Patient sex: M
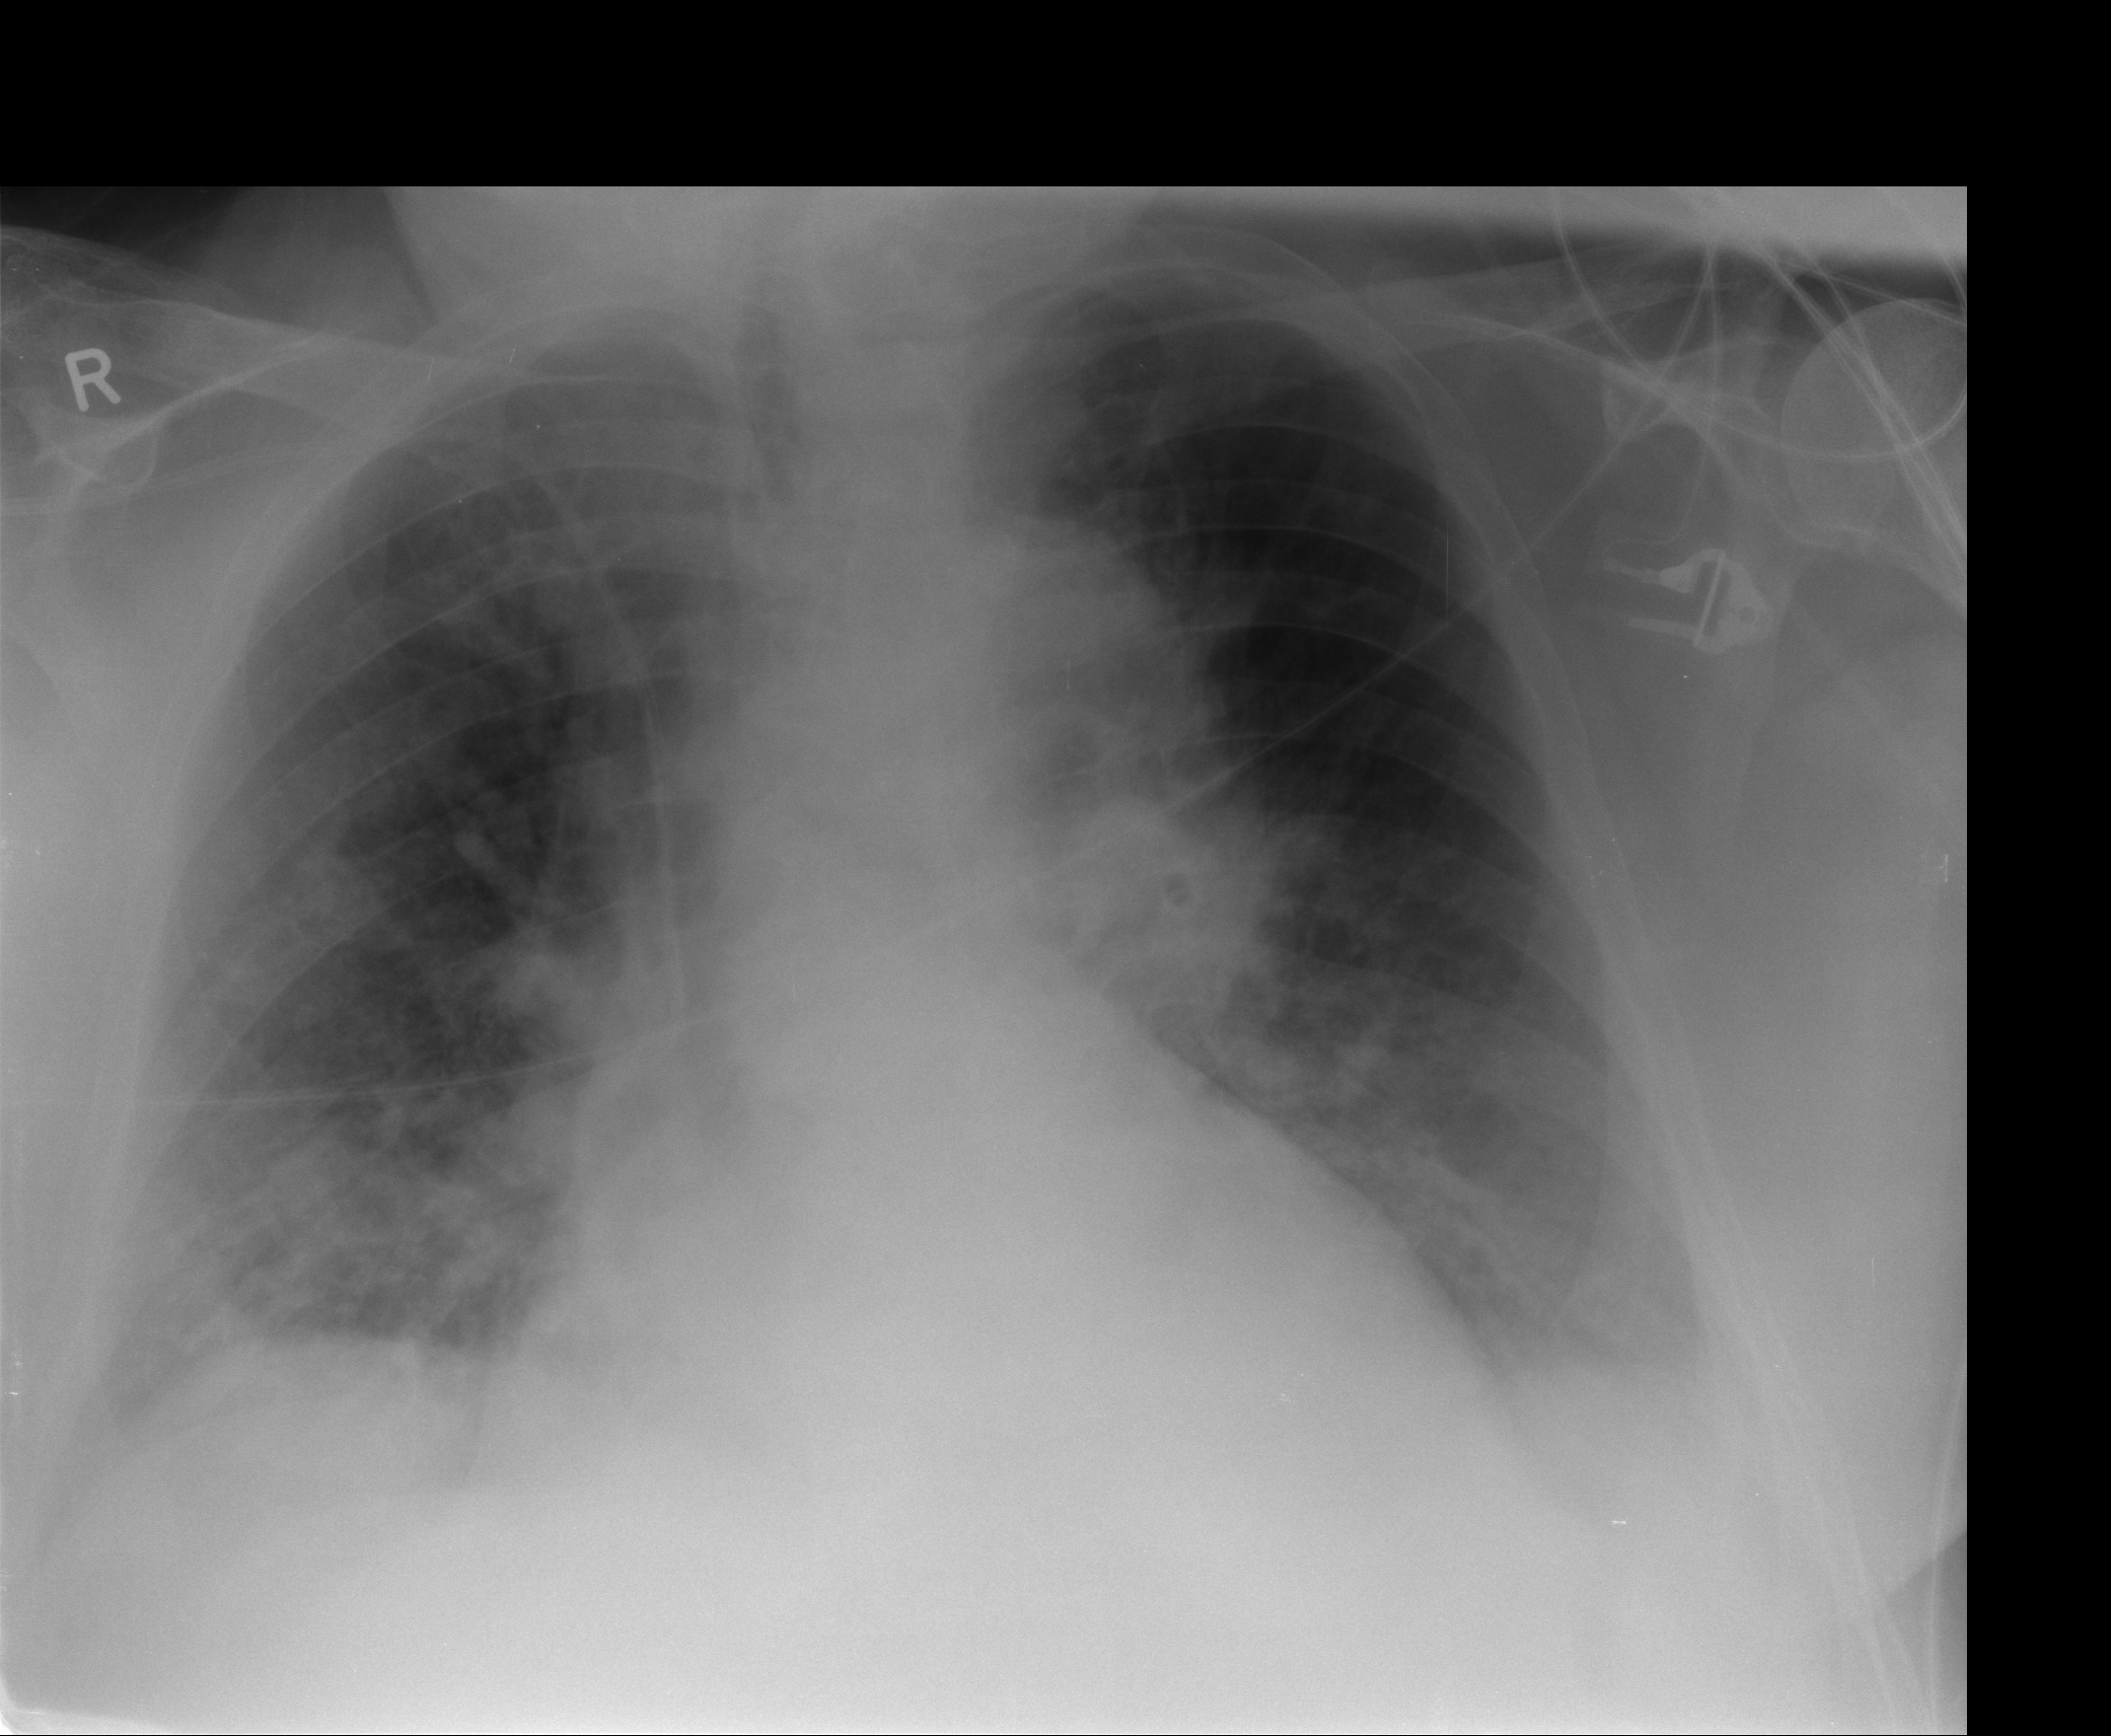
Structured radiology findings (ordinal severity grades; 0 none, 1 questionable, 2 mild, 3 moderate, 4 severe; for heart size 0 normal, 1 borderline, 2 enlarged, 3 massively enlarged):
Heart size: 3
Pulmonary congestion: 3
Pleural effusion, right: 3
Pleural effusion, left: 2
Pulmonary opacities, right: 3
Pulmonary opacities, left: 2
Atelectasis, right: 3
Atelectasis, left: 2